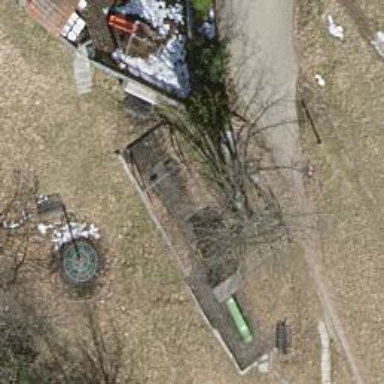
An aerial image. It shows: Playground featuring swings.